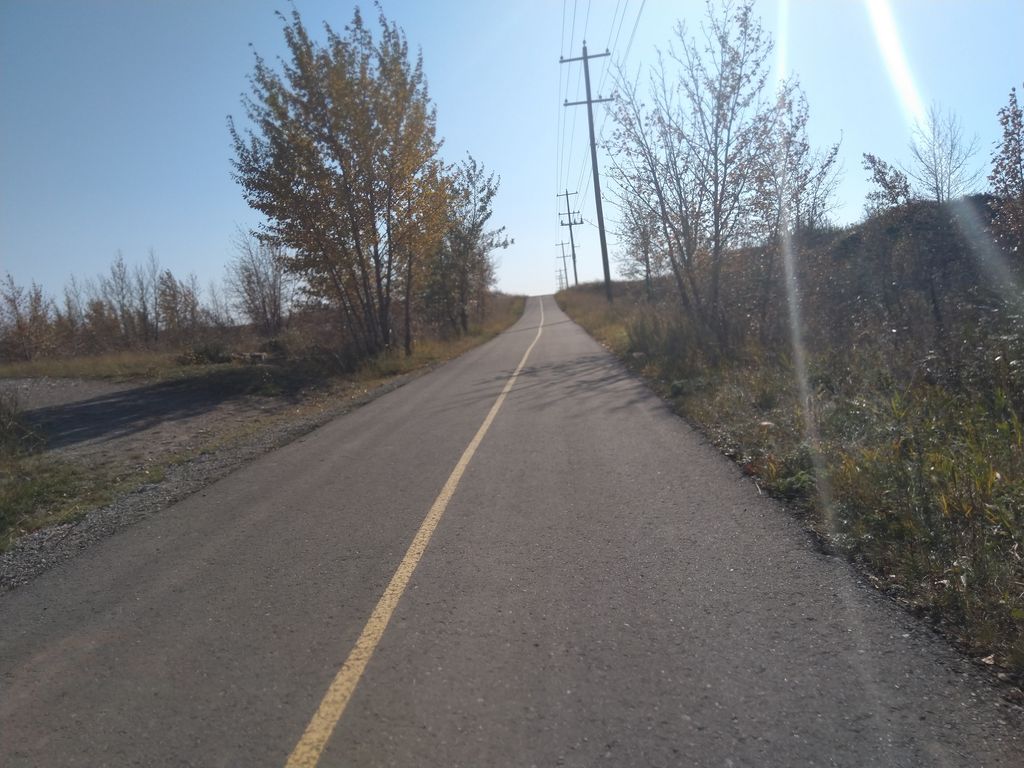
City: calgary